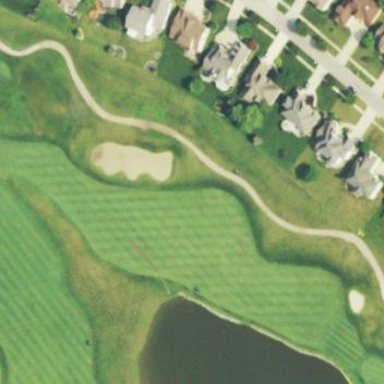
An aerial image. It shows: Well-maintained grassy area designated for golfing. It is mown fairway used for the sport of golf.